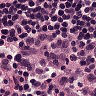
Metastatic tissue present: no